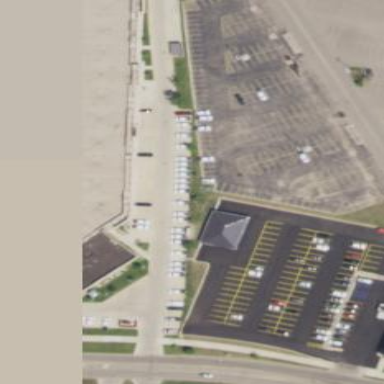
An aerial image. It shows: Parking area.